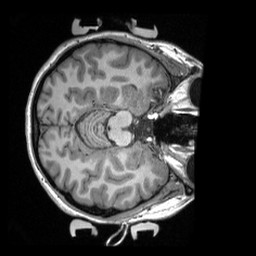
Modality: T1w
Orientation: axial
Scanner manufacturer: siemens
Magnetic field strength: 3 T
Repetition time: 2.3 s
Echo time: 0.00308 s